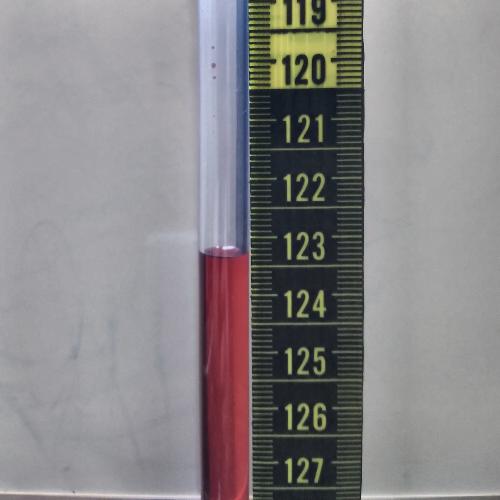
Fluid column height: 123.3 cm